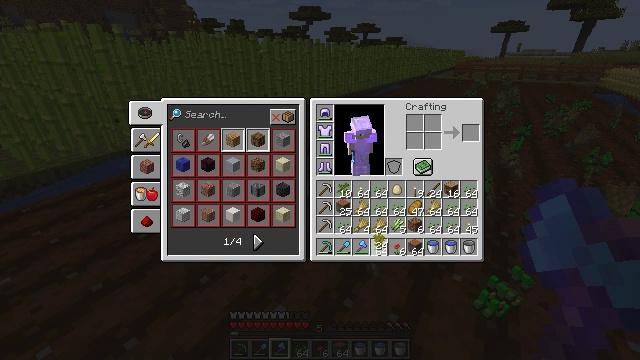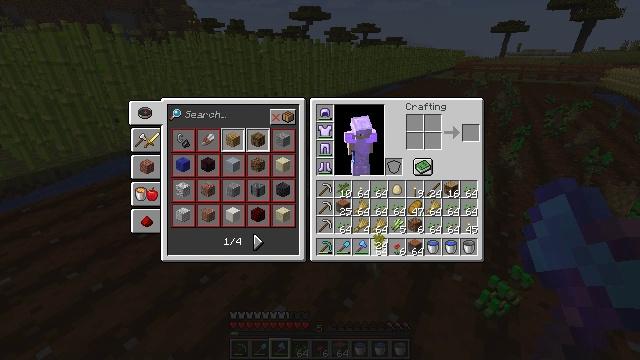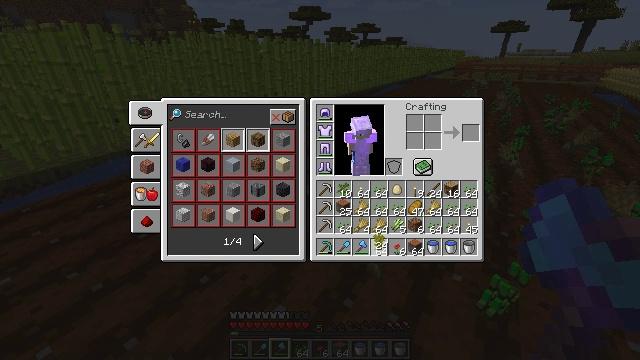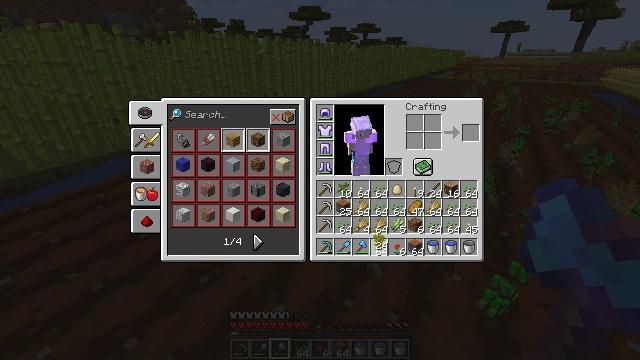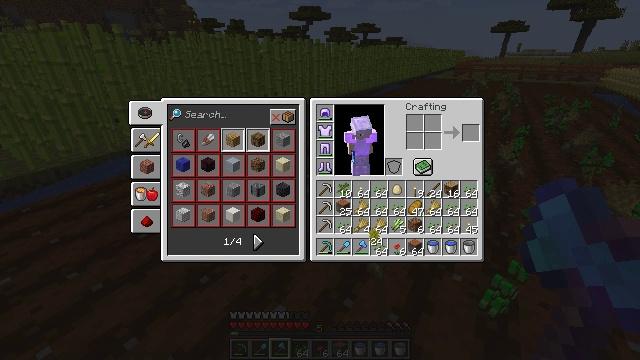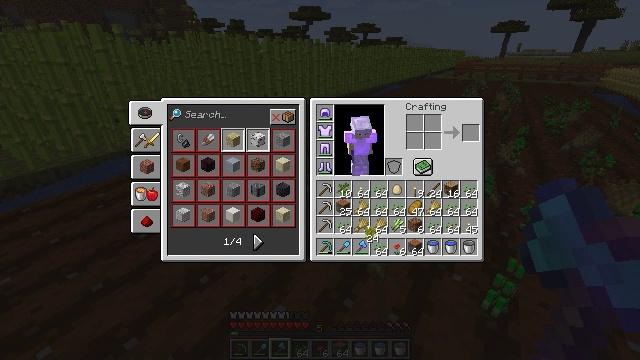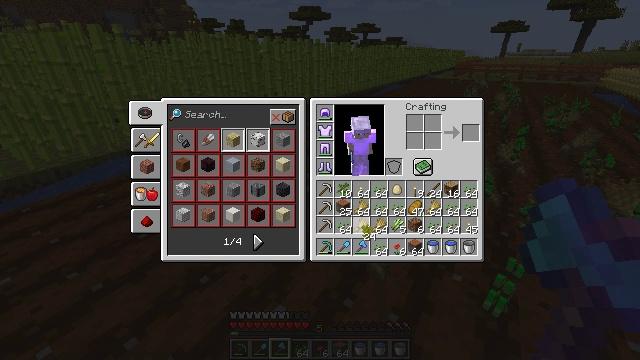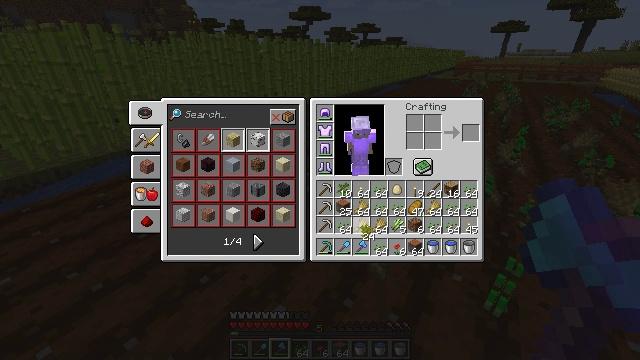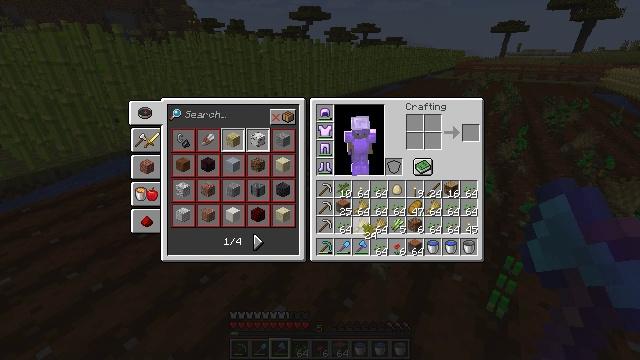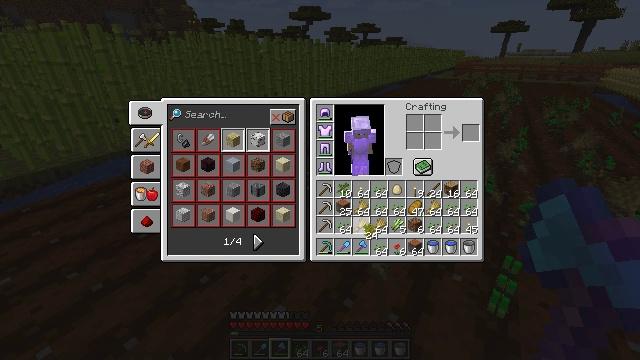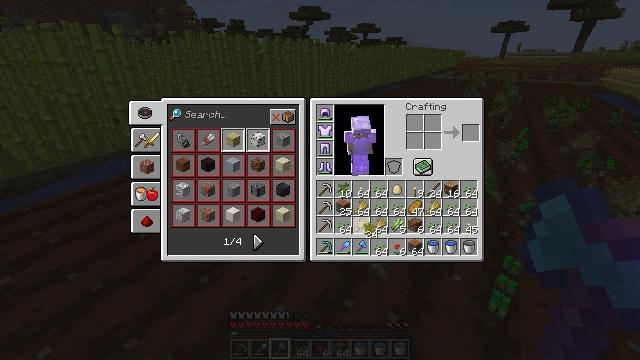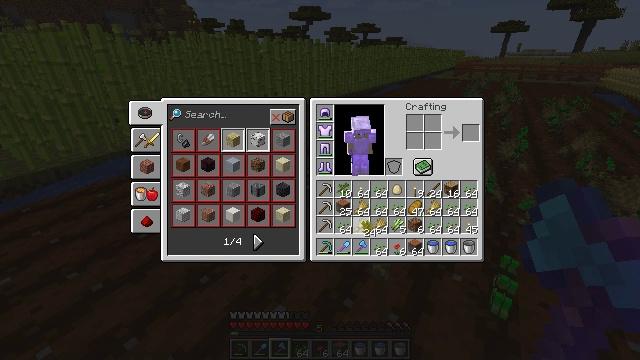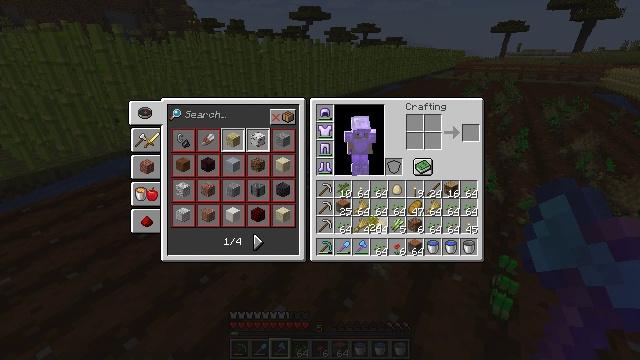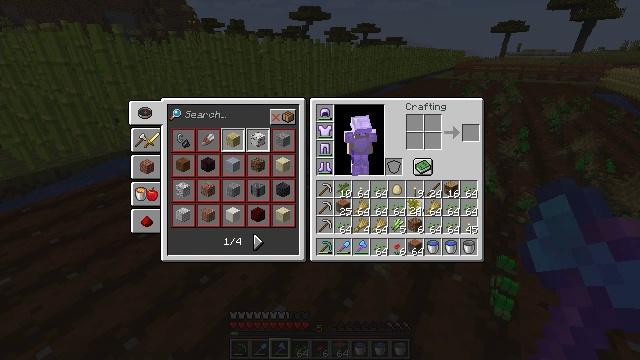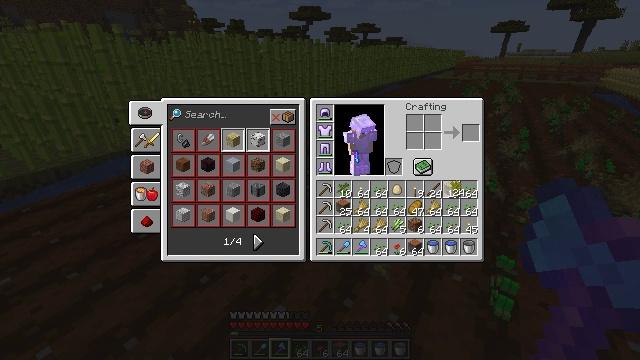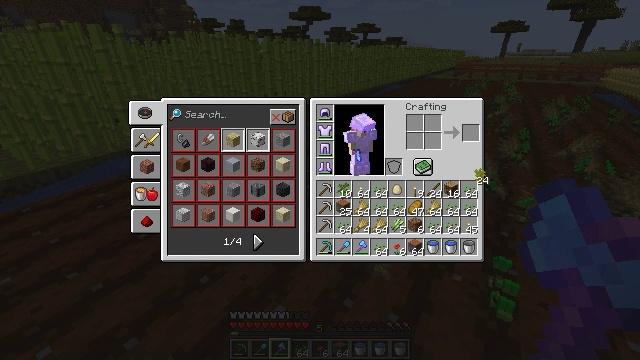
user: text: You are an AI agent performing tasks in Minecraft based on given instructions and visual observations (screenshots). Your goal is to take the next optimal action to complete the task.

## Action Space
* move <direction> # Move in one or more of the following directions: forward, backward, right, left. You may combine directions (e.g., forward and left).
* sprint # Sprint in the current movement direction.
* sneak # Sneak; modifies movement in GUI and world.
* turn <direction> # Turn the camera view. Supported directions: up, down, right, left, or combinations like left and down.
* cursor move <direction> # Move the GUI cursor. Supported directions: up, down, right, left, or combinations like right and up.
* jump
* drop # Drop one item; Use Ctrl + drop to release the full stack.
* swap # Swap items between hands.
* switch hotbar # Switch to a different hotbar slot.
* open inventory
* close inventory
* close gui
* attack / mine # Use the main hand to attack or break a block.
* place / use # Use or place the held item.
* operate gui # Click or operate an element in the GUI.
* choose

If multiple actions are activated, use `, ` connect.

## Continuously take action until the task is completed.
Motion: motion action
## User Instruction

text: Drop an acacia sapling.
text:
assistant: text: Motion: no_op
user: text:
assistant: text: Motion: no_op
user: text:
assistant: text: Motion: no_op
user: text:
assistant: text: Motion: no_op
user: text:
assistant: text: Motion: no_op
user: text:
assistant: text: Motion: no_op
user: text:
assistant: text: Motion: no_op
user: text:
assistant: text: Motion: no_op
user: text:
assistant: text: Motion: no_op
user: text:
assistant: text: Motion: no_op
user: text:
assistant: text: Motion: no_op
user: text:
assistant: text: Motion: no_op
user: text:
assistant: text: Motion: cursor move right and up
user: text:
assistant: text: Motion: cursor move right and up
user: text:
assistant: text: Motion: cursor move right and up
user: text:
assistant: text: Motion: cursor move right and up
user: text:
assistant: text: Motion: no_op
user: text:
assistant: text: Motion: cursor move right
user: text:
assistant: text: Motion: no_op
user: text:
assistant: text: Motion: operate gui
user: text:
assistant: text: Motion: operate gui
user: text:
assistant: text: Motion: operate gui
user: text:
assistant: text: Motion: cursor move left
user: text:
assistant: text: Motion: cursor move left and down
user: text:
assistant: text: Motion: cursor move left and down
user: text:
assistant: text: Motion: cursor move left and down
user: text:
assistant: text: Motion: cursor move left
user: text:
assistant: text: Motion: no_op